Question: i try to save user settings in c#.
I can read the value and put it in a textbox but i can not change it.
This is my WindowsForm with an textbox and a save button:
'''
namespace tool
{
public partial class Form4 : Form
{
string source = Properties.Settings.Default.Source;
public Form4()
{
InitializeComponent();
}
private void Form4_Load(object sender, EventArgs e)
{
textBox1.Text = source;
}
private void textBox1_TextChanged(object sender, EventArgs e)
{
}
private void save_Click(object sender, EventArgs e)
{
Properties.Settings.Default.Source = source;
Properties.Settings.Default.Save();
Application.Exit();
}
}
}
'''
And here is a picture with my settings:

I hope someone as an idea :-)
Thanks for help
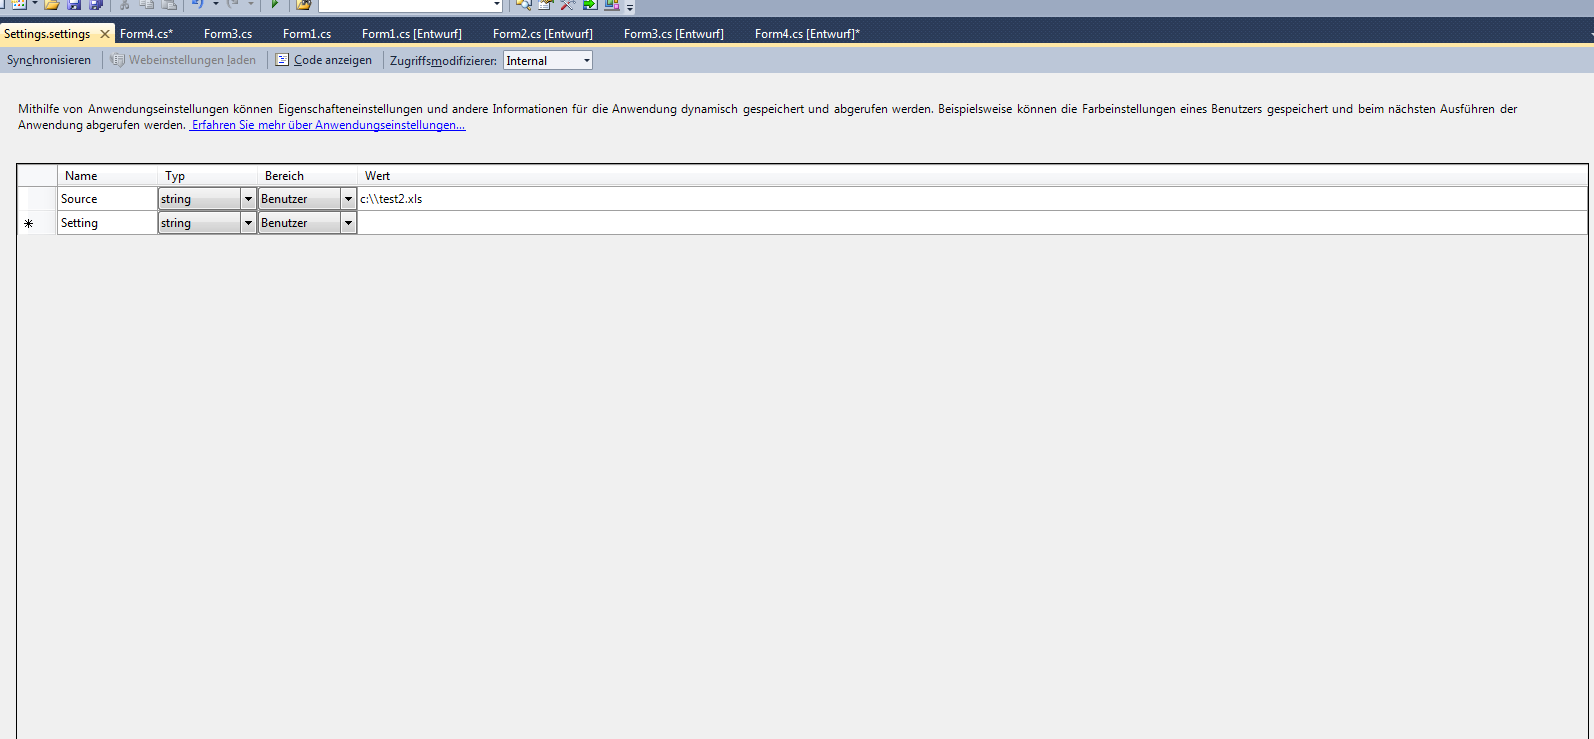
Answer: Try this:
'''
private void save_Click(object sender, EventArgs e)
{
Properties.Settings.Default.Source = textBox1.Text;
Properties.Settings.Default.Save();
Application.Exit();
}
'''
You need to use what is currently in the text box, not your member variable.
Or you can change this event to be as follows (and then you don't have to modify the above):
'''
private void textBox1_TextChanged(object sender, EventArgs e)
{
source = textBox1.Text;
}
'''